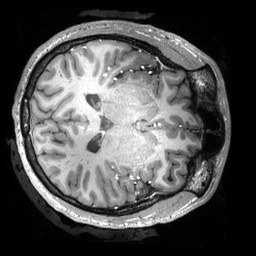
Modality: T1w
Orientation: axial
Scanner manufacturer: philips
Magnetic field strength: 7 T
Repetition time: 0.008 s
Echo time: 0.001974 s